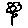
Label: flower